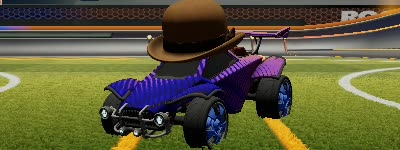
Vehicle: octane